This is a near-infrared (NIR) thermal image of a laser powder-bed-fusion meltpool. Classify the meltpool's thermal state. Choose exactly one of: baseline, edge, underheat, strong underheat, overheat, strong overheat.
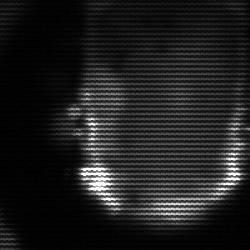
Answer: baseline